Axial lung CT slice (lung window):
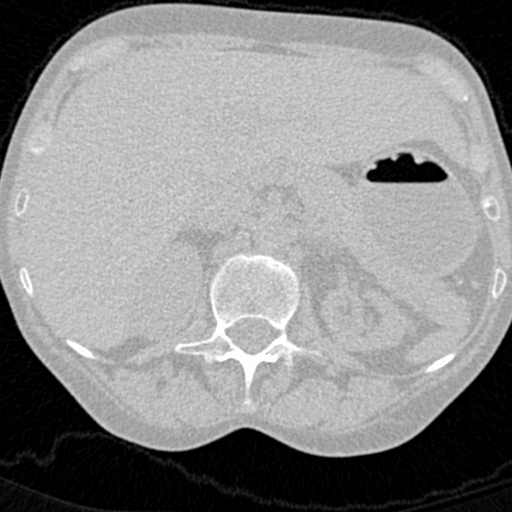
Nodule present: no